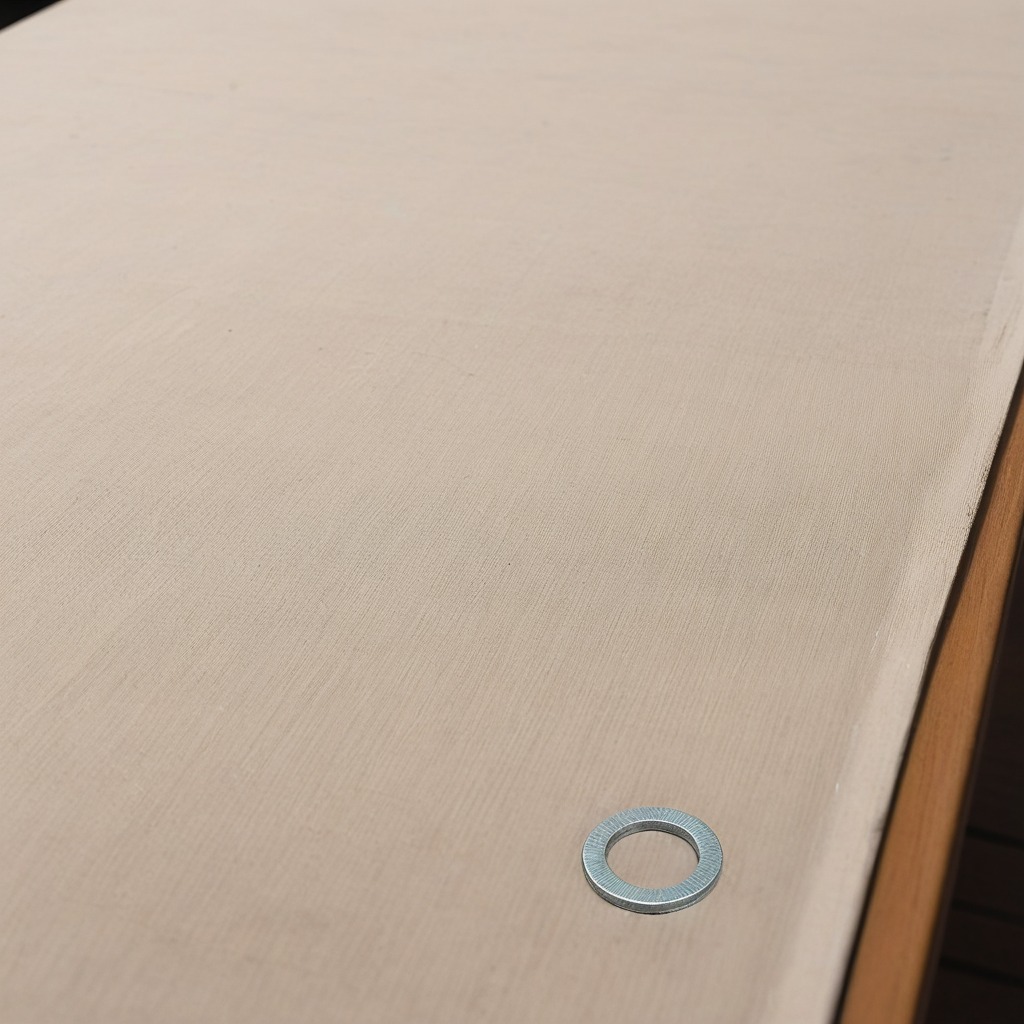
A flat metal washer lies on the wooden table.